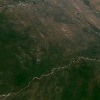
Label: land